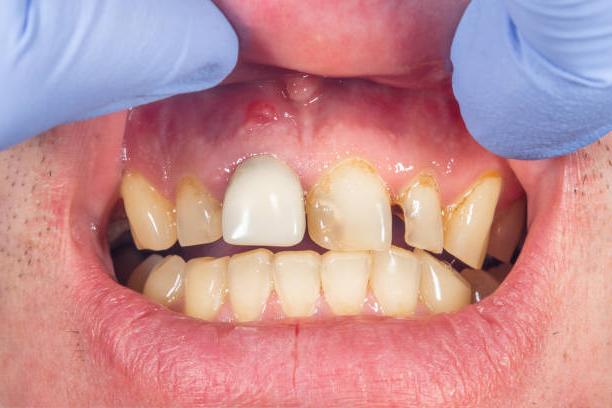
Condition: Calculus